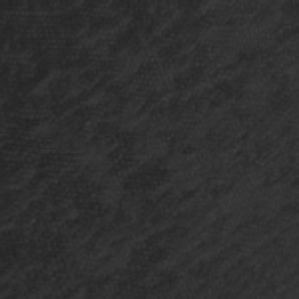
Label: frost